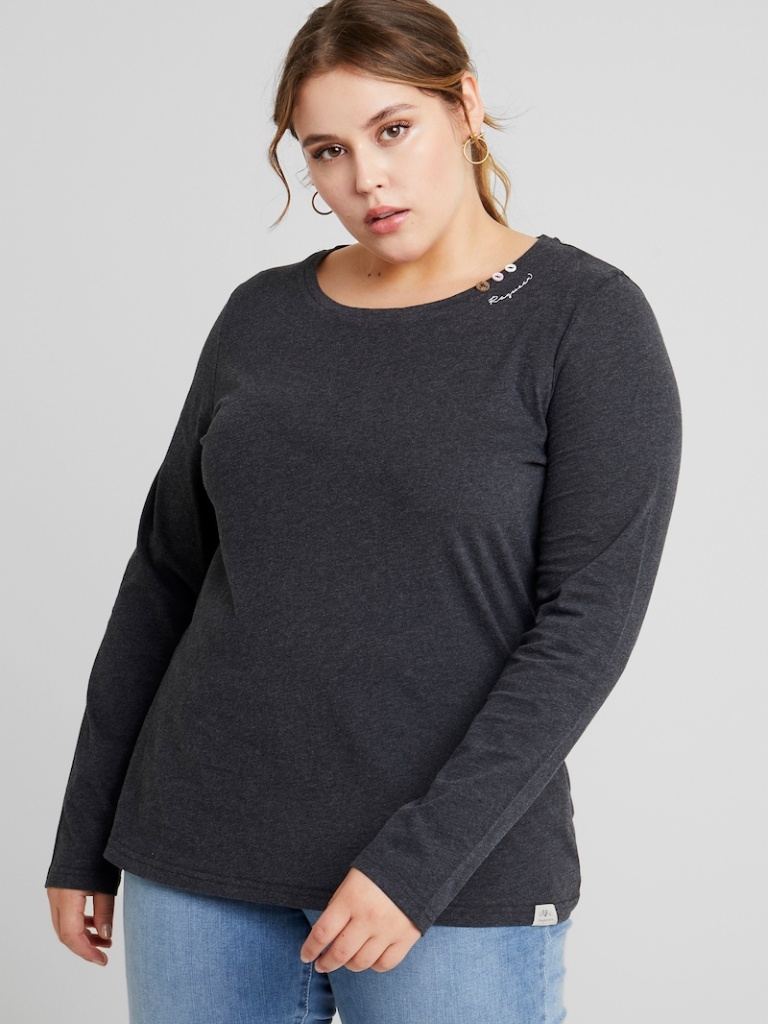
knit relaxed a long-sleeved with the sleeves down hip length Untucked crew sweater